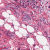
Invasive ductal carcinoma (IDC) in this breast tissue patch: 0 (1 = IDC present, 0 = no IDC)